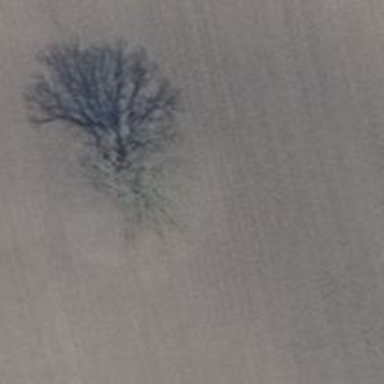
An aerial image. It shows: Deciduous tree with broadleaved leaves.